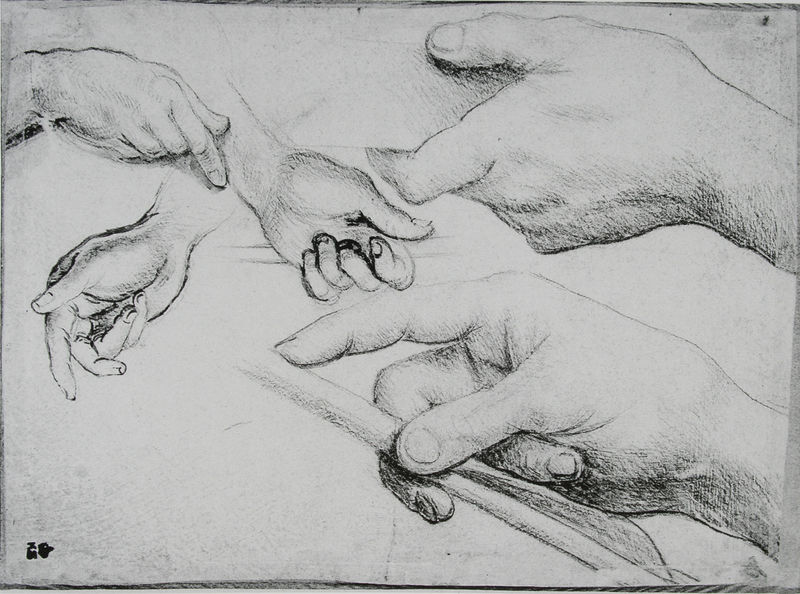
Titel: Studie für die Hände eines Armbrustschützen
Künstler: Hans d.Ä. Holbein
Standort: Kopenhagen
Institution: Statens Museum for Kunst
Schlagwörter: hand, schatten, weiß, bewegung, finger, grau, schwarz, skizze, zeichnung, halten, spitze, hände, signatur, studie, übung, grafik, zeigefinger, griff, kohle, schwarzweiß, bleistift, plastizität, gekrümmt, fingernagel, zählen, schraffeirt